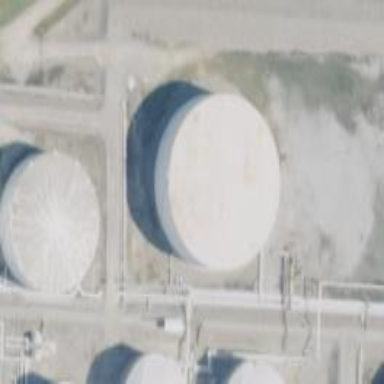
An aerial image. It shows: Storage tank building.